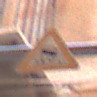
Verkehrszeichen: SchleuderOderRutschgefahr
Umgebung: Outdoor, Urban
Tageszeit: MorningAfternoon
Wetter: Clear
Licht: Natural
Jahreszeit: NotSpecified
Kontrast: MediumContrast